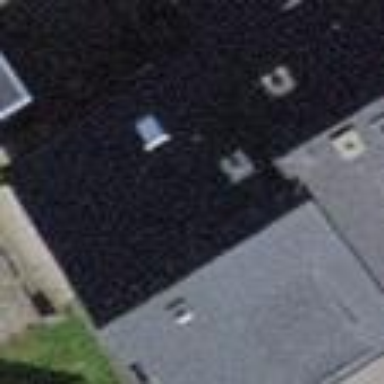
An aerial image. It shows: Gabled roofed house.